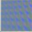
Piece: xx